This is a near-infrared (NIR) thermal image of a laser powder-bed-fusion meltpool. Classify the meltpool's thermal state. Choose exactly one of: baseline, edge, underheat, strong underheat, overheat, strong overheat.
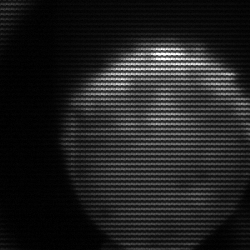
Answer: edge